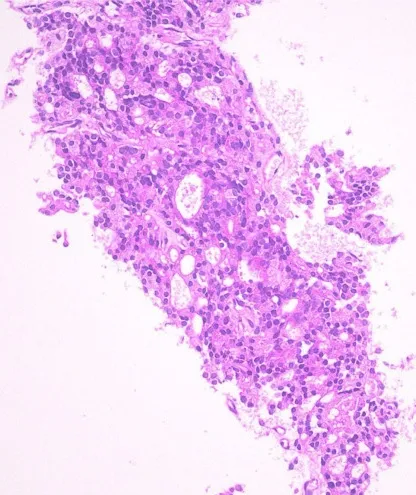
Histological staining using hematoxylin and eosin of the lymph node biopsy specimen illustrating prostate adenocarcinoma.
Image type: pathology (h&e)